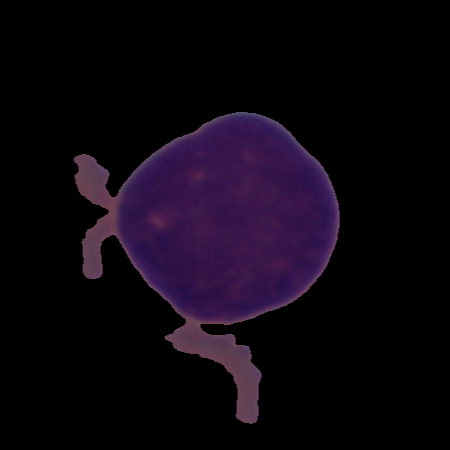
Label: cancer